Question: I have a simple code to show an image in Matlab. I use 'imread()' to read it and 'imshow()' to show it. the code it below, and the result in not shown properly. hope someone can help me.
'''
img = imread('/home/samuelpedro/Desktop/API - Projecto/coimbra_aerea.jpg');
figure, imshow(img);
'''
the resulting image is below.

also, if i choose to save it to file as a new jpg it is saved correctly.
UPDATE 1:
weirdly if i choose to show the axes in the preferences>image processing, it is corrected
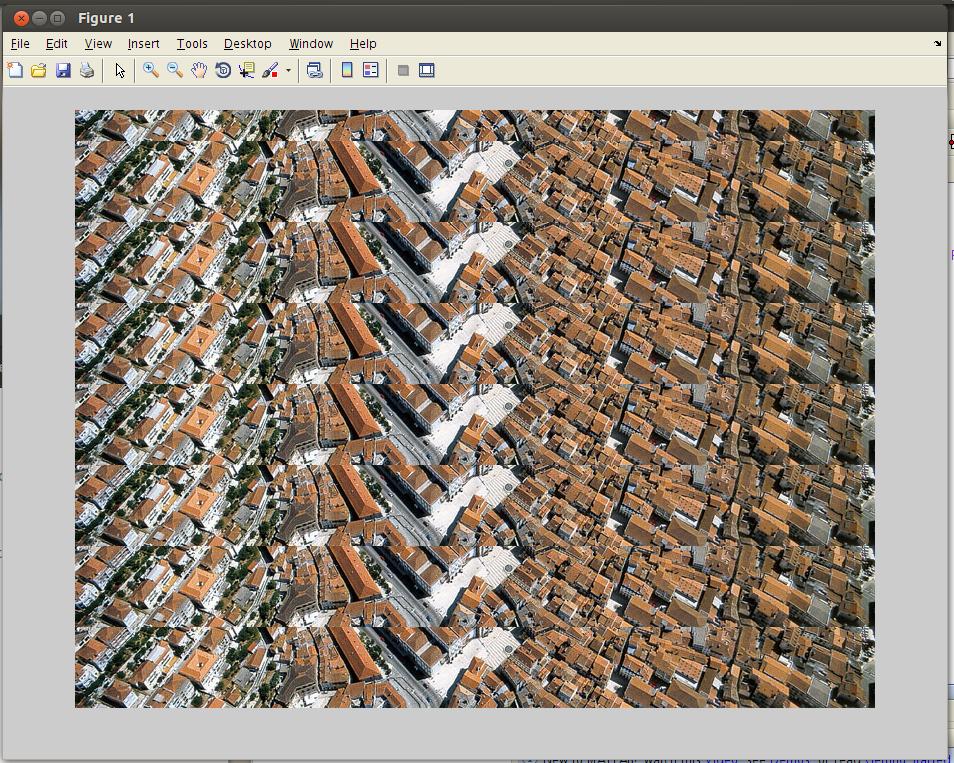
Answer: Locking at your screen-shot, the x- and y-ticks are missing. They should appear in a standard-configuration of Matlab. Maybe something is just messed up in the Matlab-configuration. Try to do this with a clean new '~/.matlab' folder (rename the old one before).
Alternatively ... again judging by your screen-shot, this looks like Ubuntu/Unity in the background. Unity needs acceleration (OpenGL), which can be randomly buggy for some Linux graphics drivers. You may want to try to launch matlab in a "clean" X-server (maybe the twm environment) to rule this out.
Save the image as an (uncompressed) bitmap (bmp) and read it with imread. If the jpg is messed up by the imread-routine, this should rule this out.
Last but not least, broken copy of your jpg on your disk, some flipped bits. Run md5sums on your file's copies.